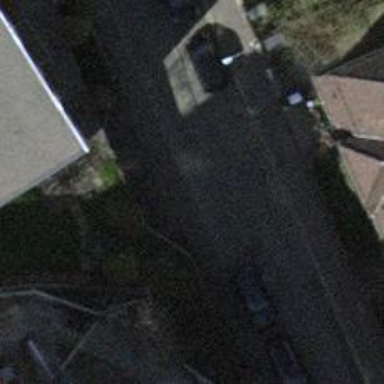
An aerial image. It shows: Kerb serving as barrier.